一年级 · 算术
淘气用 18 元的零花钱买一份蛋卷, 应找回多少元?

蛋卷 9 元

$$
\text { 答: 应找回 ( } \quad \text { ) 元。 }
$$
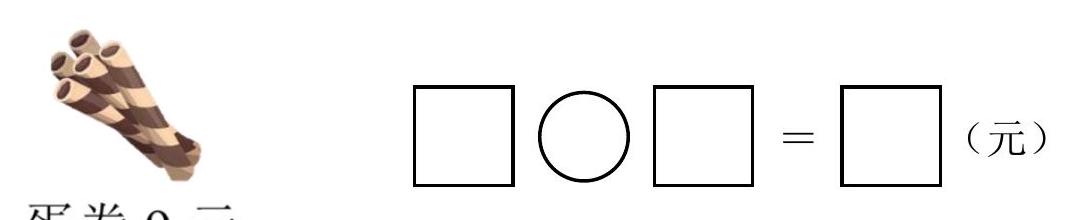
答案: 详解$18-9=9$ (元)

答: 应找回 9 元。